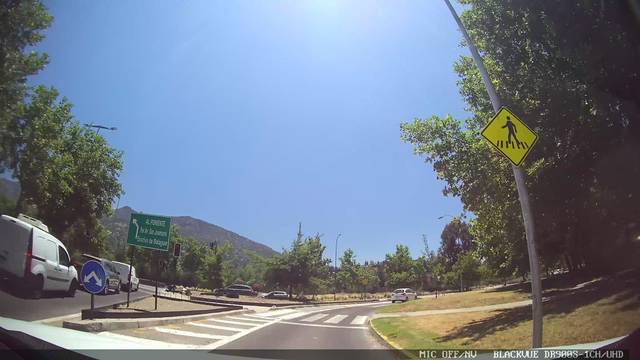
Region: Chile
Coordinates: -33.377, -70.557